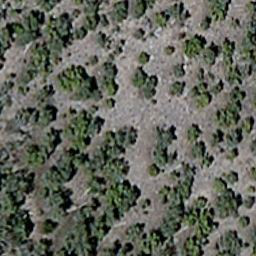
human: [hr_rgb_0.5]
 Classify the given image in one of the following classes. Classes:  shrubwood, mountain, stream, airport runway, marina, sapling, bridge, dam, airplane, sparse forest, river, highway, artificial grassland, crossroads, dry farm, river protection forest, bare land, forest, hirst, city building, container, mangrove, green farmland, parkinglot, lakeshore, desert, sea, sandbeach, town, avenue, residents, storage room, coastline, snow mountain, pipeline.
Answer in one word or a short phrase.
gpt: sparse forest